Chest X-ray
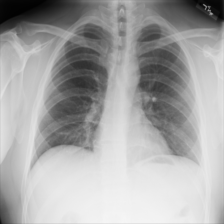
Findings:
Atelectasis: negative
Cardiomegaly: negative
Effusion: negative
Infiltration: negative
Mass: negative
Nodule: negative
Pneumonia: negative
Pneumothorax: negative
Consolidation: negative
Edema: negative
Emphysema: negative
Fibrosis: negative
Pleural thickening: negative
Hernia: negative